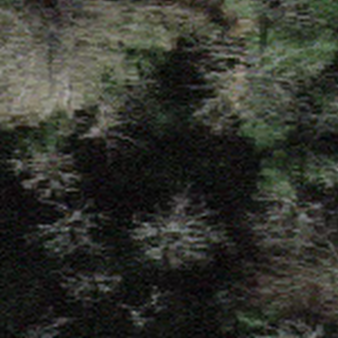
Label: other